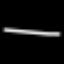
Label: line